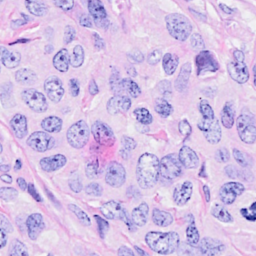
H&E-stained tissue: Breast